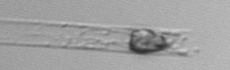
Label: Dactyliosolen_blavyanus